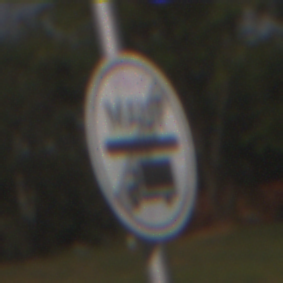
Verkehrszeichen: EndeMautpflicht
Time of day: Night
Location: Outdoor (Nature)
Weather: Clear
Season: NotSpecified
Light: Natural